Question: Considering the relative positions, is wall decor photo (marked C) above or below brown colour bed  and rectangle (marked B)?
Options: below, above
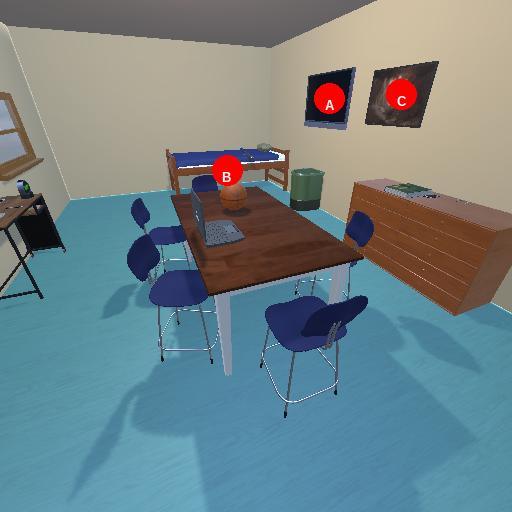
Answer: below